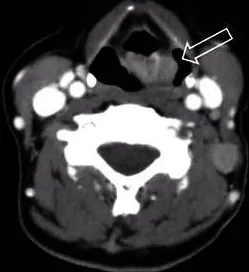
C; On a fluorodeoxyglucose positron emission tomography scan of the neck before treatment, an enhanced tumor was observed in the hypopharynx (a black arrow) and the left side of the neck (arrowhead).
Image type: radiology (ct)